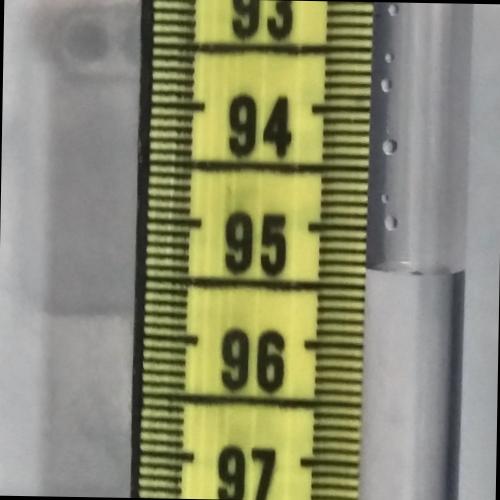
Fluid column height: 95.3 cm